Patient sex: M
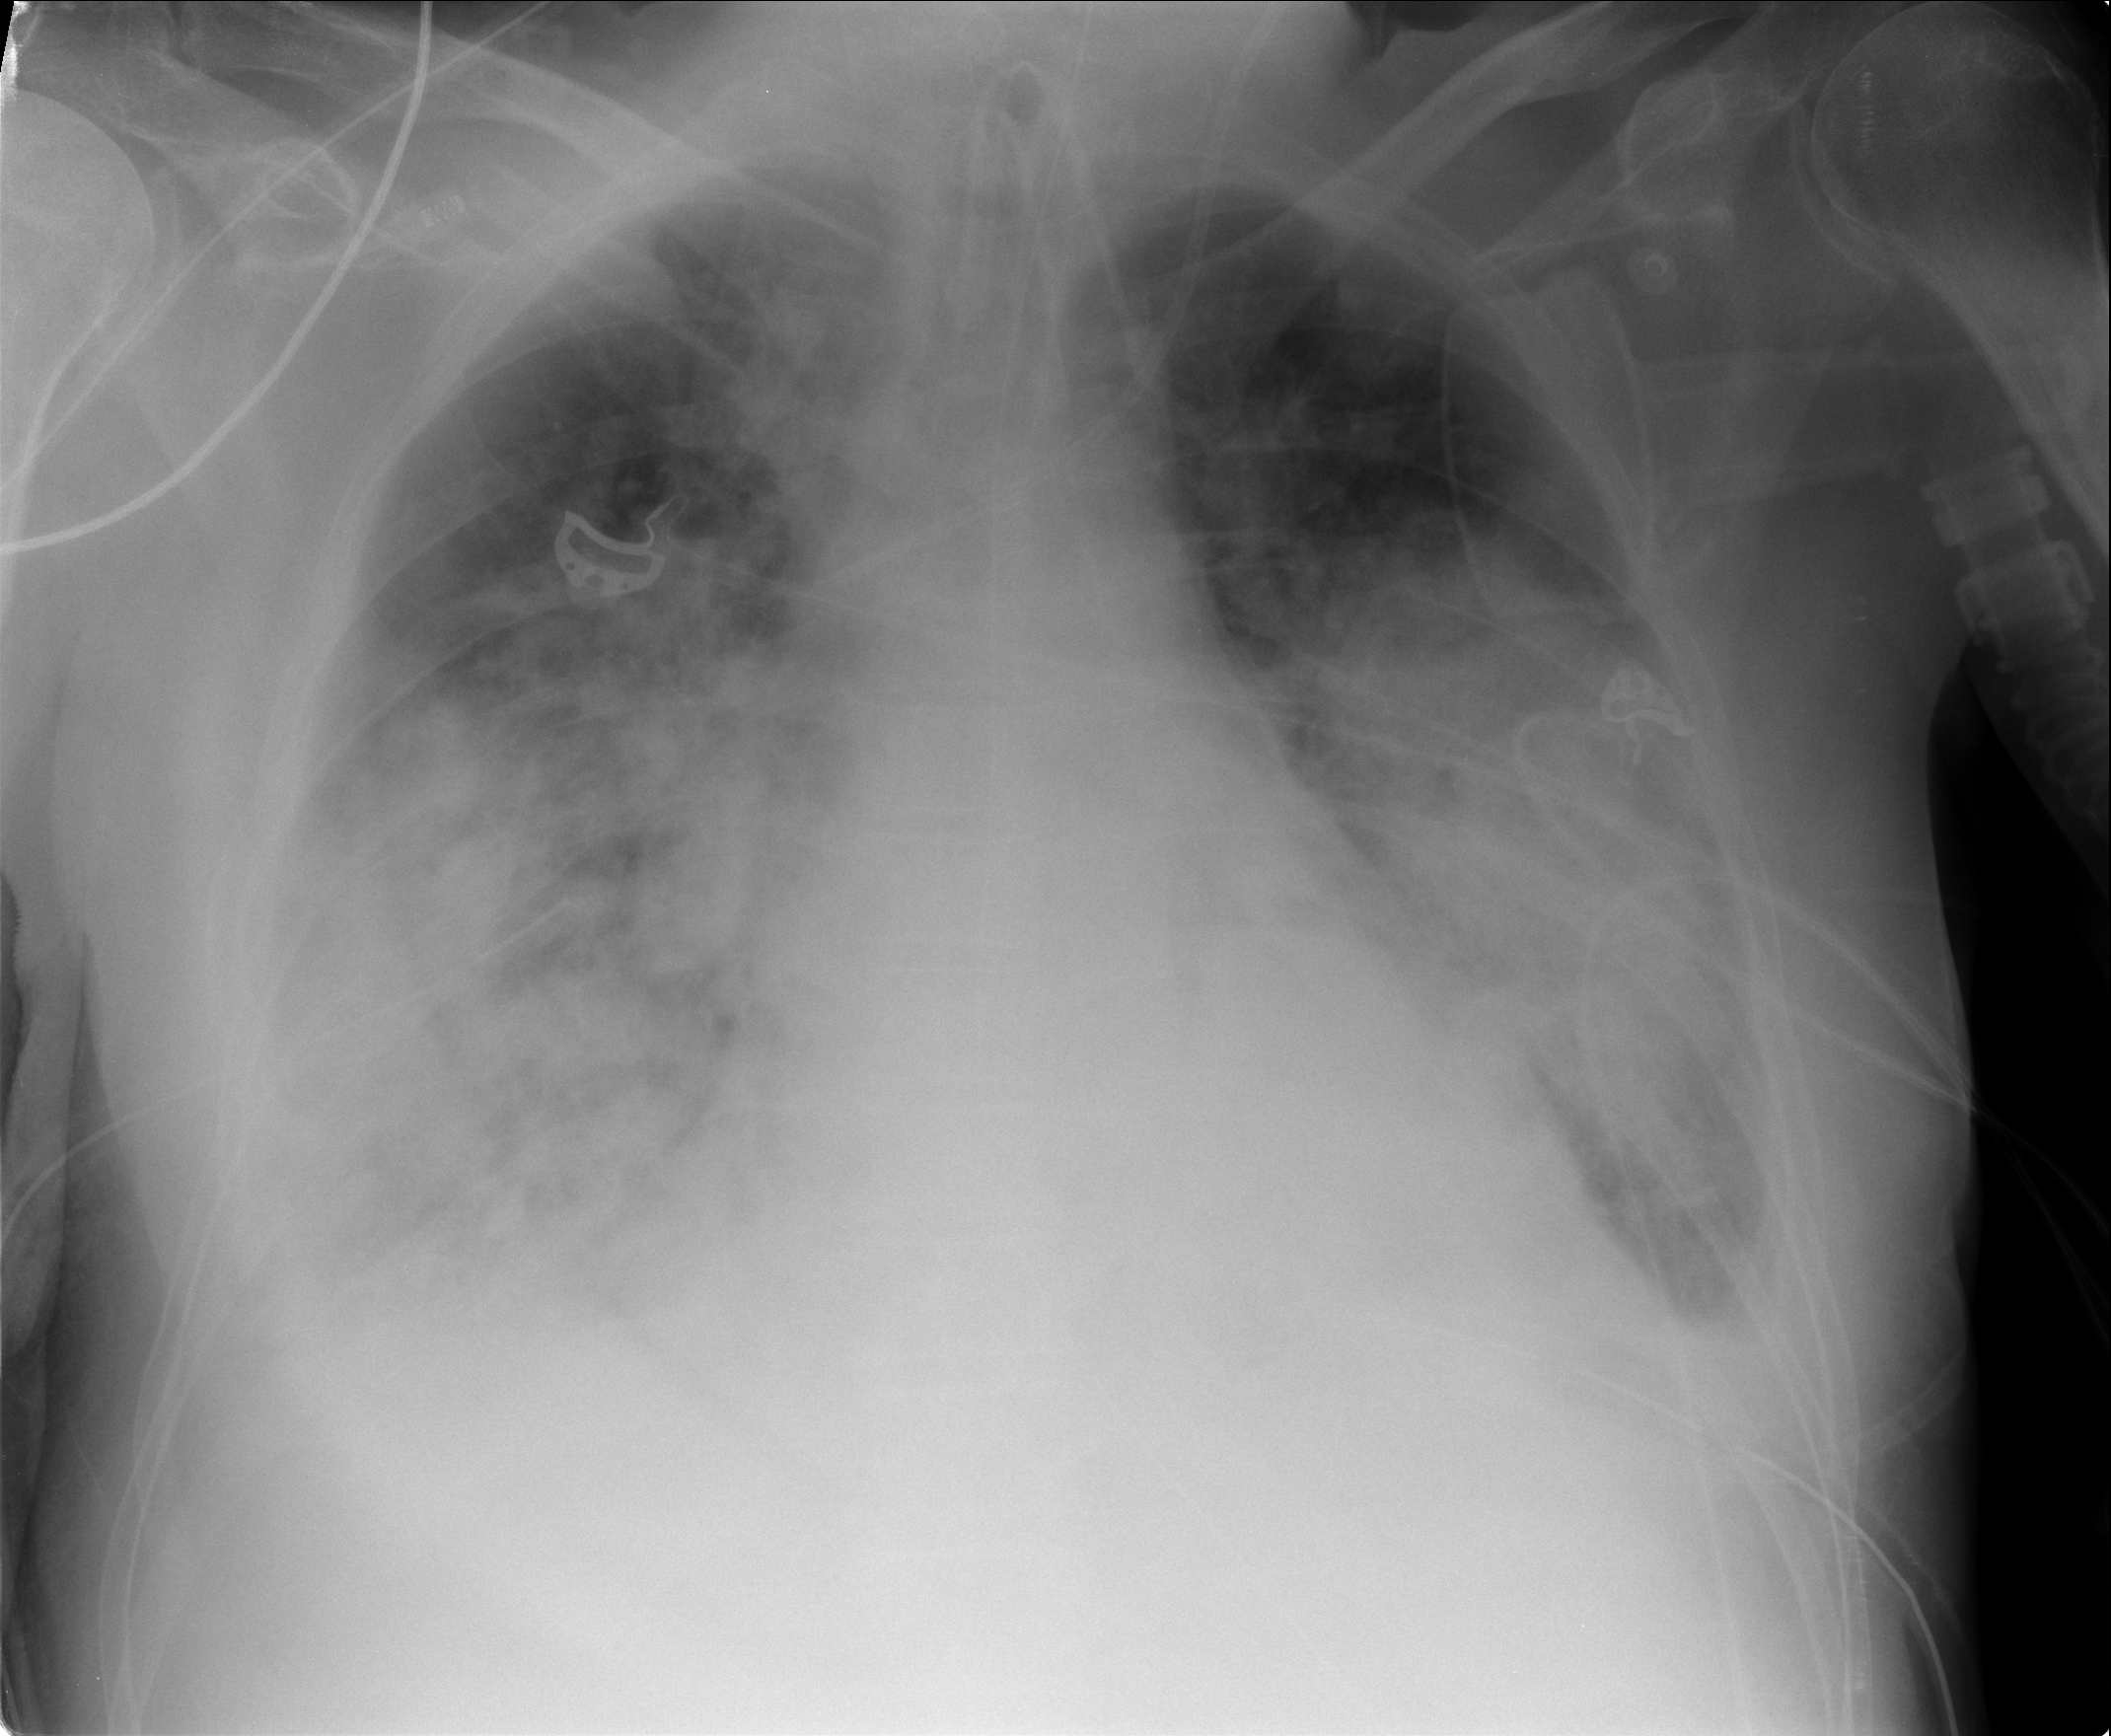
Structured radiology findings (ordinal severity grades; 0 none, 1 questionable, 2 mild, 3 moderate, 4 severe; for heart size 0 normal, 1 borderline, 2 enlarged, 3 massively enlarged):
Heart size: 1
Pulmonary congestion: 3
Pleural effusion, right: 3
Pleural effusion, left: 2
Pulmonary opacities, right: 3
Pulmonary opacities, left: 3
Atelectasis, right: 3
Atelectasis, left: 3